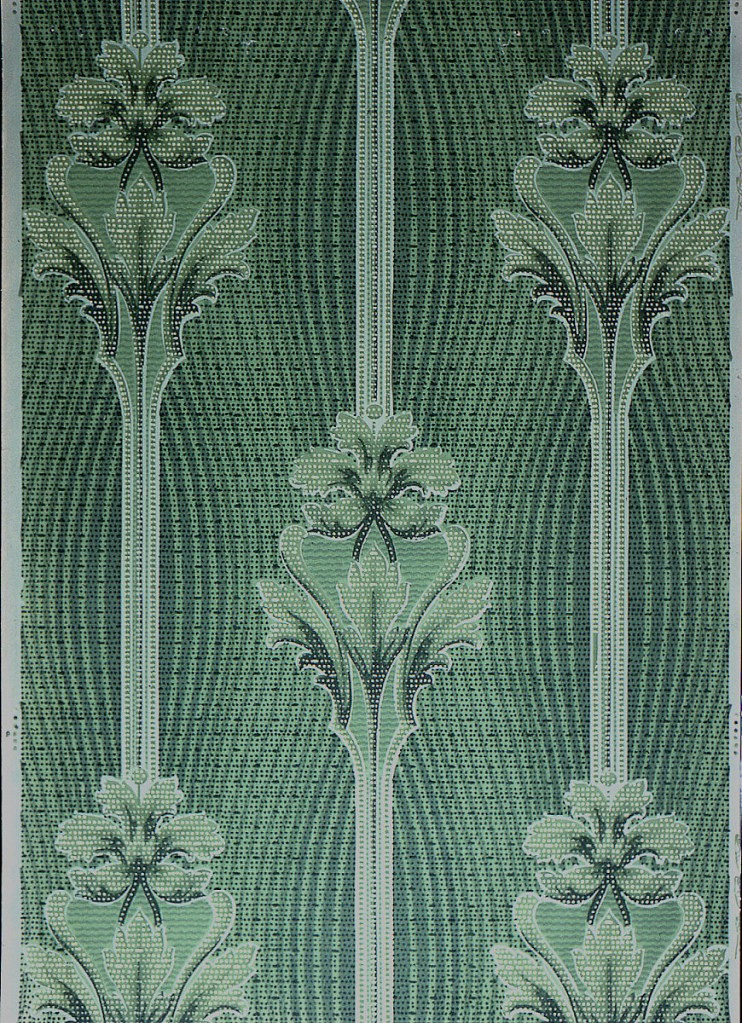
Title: Sidewall - sample
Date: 1906–07
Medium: Machine-printed
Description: Art nouveau; fantasy flower with leaves on vertical one inch wide stem which connects to the next flower. Distance of stems is five inches. A background of vertical undulative stripes, from narrow to wide to narrow, are all-over. Printed in green, dark green and lime green pigment.